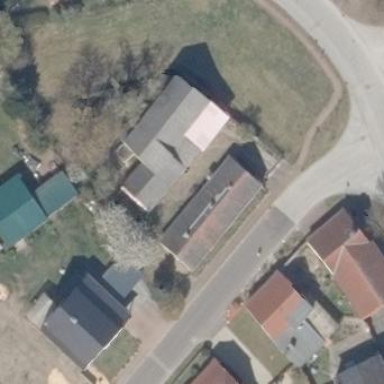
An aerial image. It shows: Gabled roof on farm auxiliary building.